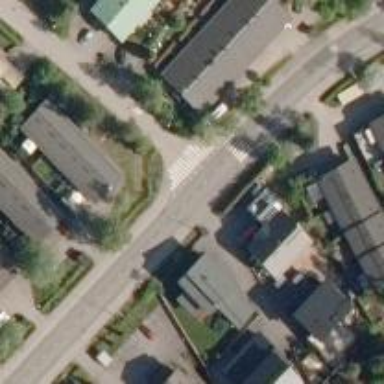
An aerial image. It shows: Uncontrolled crossing on the road.